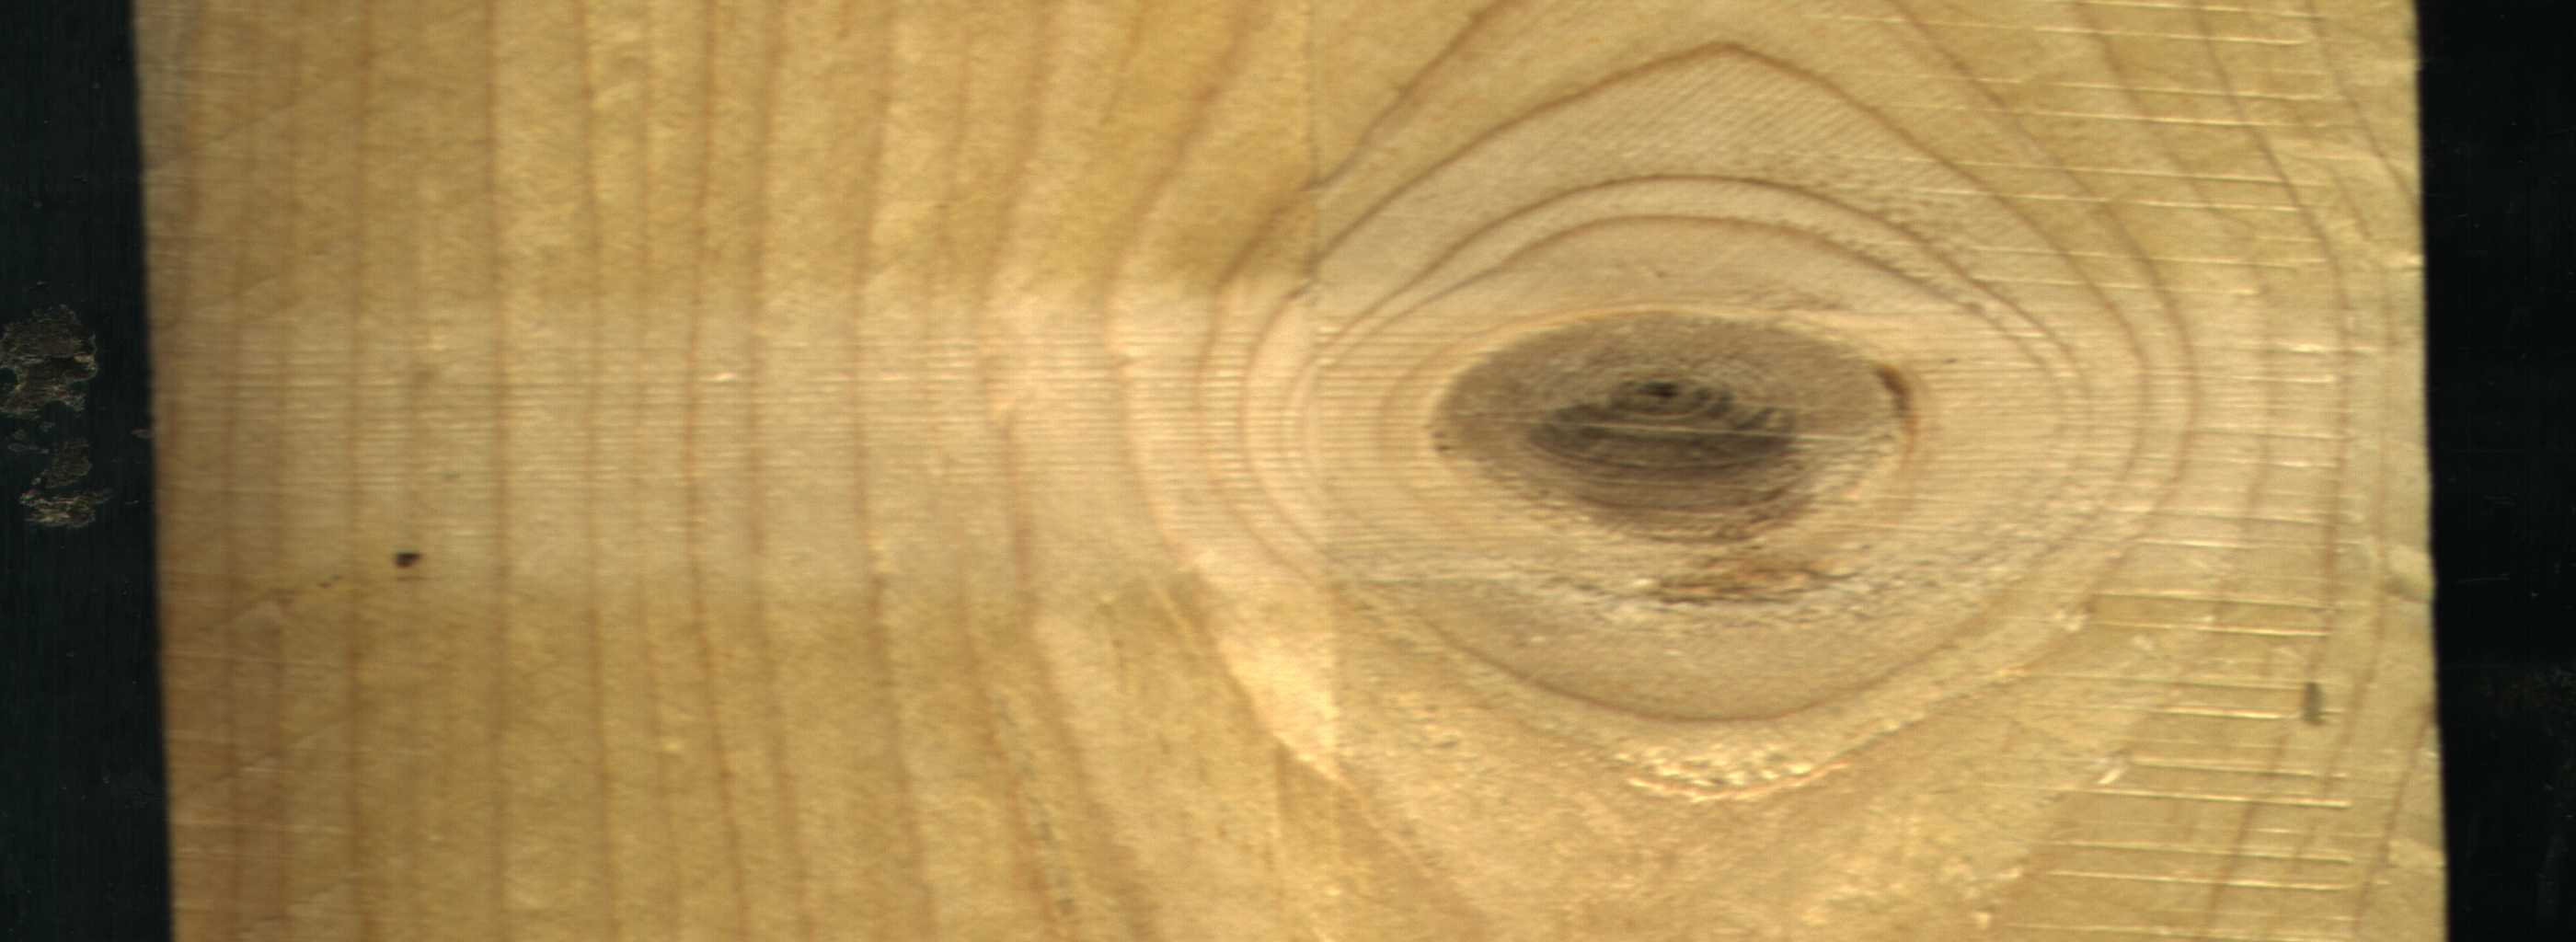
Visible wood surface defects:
Live_Knot